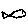
Label: fish